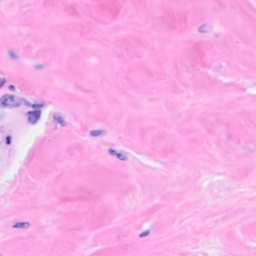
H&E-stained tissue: Breast